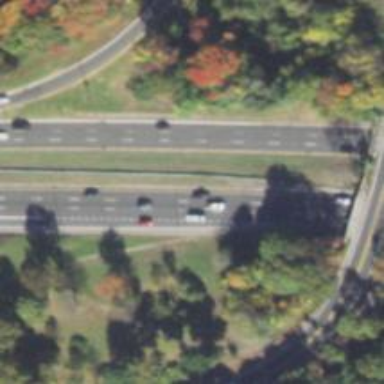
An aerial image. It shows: Motorway.